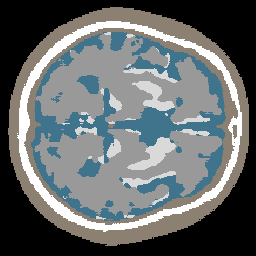
Label: no_lesion